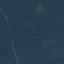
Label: Forest